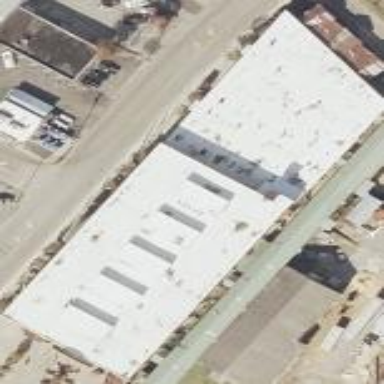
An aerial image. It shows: Building housing motorcycle shop.